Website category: auto
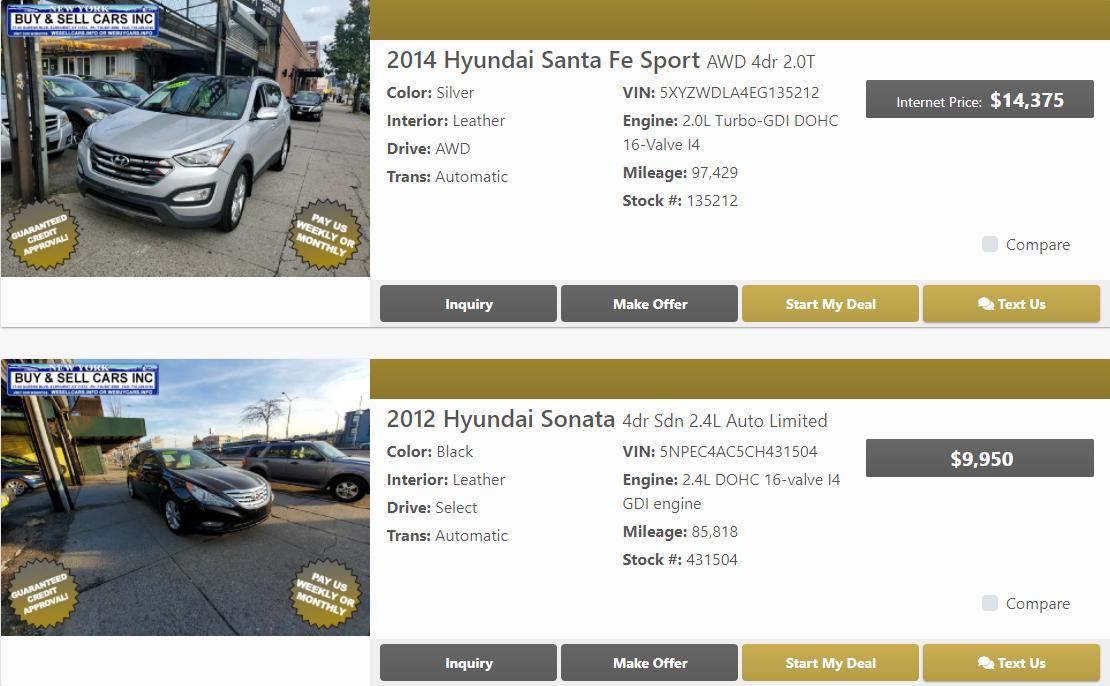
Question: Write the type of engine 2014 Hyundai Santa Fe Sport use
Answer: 2.0L Turbo-GDI DOHC 16-Valve I4

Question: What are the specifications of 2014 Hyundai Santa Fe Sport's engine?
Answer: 2.0L Turbo-GDI DOHC 16-Valve I4

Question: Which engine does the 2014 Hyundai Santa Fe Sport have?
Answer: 2.0L Turbo-GDI DOHC 16-Valve I4

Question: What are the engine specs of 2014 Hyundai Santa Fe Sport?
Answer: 2.0L Turbo-GDI DOHC 16-Valve I4

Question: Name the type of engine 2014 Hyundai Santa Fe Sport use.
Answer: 2.0L Turbo-GDI DOHC 16-Valve I4

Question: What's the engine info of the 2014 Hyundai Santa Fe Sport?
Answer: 2.0L Turbo-GDI DOHC 16-Valve I4

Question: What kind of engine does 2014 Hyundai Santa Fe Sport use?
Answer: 2.0L Turbo-GDI DOHC 16-Valve I4

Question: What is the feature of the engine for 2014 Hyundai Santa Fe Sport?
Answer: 2.0L Turbo-GDI DOHC 16-Valve I4

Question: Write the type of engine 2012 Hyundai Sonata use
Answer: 2.4L DOHC 16-valve I4 GDI engine

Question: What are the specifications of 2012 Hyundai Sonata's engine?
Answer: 2.4L DOHC 16-valve I4 GDI engine

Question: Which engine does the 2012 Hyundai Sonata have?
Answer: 2.4L DOHC 16-valve I4 GDI engine

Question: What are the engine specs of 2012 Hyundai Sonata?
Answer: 2.4L DOHC 16-valve I4 GDI engine

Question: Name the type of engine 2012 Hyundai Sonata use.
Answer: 2.4L DOHC 16-valve I4 GDI engine

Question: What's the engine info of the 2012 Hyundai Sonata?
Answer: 2.4L DOHC 16-valve I4 GDI engine

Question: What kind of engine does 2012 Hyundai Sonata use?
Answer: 2.4L DOHC 16-valve I4 GDI engine

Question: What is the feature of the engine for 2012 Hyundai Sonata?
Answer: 2.4L DOHC 16-valve I4 GDI engine

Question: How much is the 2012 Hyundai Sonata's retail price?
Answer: $9,950

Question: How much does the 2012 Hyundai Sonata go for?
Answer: $9,950

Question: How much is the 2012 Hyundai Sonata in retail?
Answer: $9,950

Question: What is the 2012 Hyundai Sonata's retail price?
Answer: $9,950

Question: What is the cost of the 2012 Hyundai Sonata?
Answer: $9,950

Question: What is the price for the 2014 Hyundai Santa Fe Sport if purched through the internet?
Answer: $14,375

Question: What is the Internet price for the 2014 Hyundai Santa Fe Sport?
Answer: $14,375

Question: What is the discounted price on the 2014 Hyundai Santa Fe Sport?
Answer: $14,375

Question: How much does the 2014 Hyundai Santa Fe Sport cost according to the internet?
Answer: $14,375

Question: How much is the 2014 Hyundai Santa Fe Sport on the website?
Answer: $14,375

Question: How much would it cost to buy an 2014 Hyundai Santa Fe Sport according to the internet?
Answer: $14,375

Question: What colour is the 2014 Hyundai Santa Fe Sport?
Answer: Silver

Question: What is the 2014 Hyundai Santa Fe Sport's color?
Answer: Silver

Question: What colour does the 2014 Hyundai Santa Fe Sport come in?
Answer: Silver

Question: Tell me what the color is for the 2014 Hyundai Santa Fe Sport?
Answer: Silver

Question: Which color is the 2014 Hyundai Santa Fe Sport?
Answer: Silver

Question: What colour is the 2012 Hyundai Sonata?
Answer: Black

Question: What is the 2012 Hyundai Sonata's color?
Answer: Black

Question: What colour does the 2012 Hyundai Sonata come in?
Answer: Black

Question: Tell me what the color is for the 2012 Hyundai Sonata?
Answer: Black

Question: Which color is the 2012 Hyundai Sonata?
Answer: Black

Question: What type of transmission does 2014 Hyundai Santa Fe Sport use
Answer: Automatic

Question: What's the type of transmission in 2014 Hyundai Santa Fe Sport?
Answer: Automatic

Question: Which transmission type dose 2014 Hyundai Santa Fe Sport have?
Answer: Automatic

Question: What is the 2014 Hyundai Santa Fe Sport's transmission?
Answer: Automatic

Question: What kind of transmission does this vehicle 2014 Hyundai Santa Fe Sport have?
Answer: Automatic

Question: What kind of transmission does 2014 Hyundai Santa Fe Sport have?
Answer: Automatic

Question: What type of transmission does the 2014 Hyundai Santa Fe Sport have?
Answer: Automatic

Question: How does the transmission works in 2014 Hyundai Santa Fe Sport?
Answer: Automatic

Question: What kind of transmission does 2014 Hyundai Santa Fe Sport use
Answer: Automatic

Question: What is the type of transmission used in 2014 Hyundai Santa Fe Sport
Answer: Automatic

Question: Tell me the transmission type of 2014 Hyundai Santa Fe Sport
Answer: Automatic

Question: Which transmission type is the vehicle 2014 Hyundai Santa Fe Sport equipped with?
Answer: Automatic

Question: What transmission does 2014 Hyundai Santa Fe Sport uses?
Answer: Automatic

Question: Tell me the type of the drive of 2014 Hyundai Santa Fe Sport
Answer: AWD

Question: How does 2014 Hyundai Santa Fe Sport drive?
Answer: AWD

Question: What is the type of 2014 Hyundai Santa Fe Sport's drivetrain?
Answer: AWD

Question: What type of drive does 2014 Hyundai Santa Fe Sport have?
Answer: AWD

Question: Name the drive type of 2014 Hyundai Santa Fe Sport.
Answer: AWD

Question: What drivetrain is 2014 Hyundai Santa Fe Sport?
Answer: AWD

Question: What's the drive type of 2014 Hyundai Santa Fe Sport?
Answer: AWD

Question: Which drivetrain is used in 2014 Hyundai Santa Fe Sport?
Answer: AWD

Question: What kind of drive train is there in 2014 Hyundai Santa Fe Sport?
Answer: AWD

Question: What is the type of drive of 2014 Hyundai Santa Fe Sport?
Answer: AWD

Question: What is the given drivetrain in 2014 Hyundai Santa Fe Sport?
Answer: AWD

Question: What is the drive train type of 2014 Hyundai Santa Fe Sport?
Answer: AWD

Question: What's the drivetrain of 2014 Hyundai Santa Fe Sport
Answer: AWD

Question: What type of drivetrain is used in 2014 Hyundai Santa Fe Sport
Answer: AWD